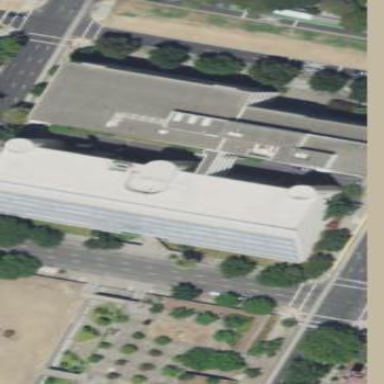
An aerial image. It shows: Government building.